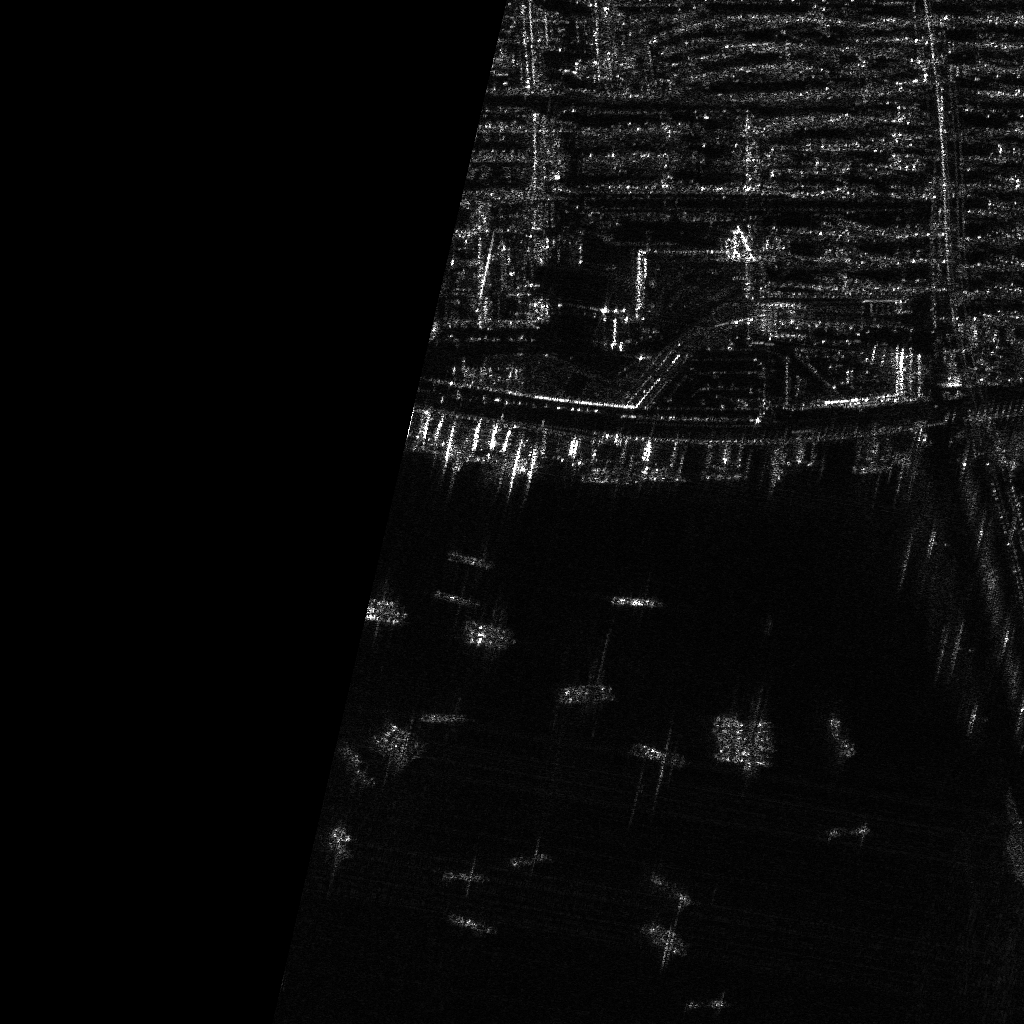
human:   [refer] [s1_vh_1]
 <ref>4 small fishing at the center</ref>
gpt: <box>[[35, 57, 39, 58, 15], [35, 58, 39, 59, 17], [35, 59, 39, 60, 15], [48, 41, 49, 44, 8]]</box>

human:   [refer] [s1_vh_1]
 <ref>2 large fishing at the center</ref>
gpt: <box>[[43, 53, 48, 55, 14], [61, 56, 62, 61, 85]]</box>

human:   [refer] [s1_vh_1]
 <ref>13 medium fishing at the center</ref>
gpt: <box>[[45, 61, 49, 63, 13], [45, 61, 50, 62, 12], [45, 60, 49, 61, 14], [41, 57, 46, 58, 14], [56, 64, 57, 69, 83], [42, 67, 43, 72, 85], [56, 65, 57, 70, 83], [58, 44, 59, 48, 84], [63, 44, 64, 48, 84], [51, 43, 52, 48, 13], [49, 42, 50, 47, 13], [44, 42, 45, 47, 10], [42, 41, 44, 46, 10]]</box>

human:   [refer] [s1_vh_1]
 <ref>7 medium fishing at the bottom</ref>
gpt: <box>[[44, 83, 45, 87, 86], [61, 73, 66, 74, 17], [62, 86, 67, 87, 34], [50, 81, 52, 85, 80], [68, 95, 69, 100, 84], [62, 90, 67, 91, 32], [62, 90, 66, 92, 36]]</box>

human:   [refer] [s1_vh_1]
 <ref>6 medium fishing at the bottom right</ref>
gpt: <box>[[69, 69, 74, 70, 6], [69, 71, 74, 72, 6], [69, 72, 75, 73, 6], [69, 72, 74, 73, 6], [69, 70, 74, 71, 6], [69, 73, 74, 74, 6]]</box>

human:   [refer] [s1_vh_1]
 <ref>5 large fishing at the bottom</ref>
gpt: <box>[[43, 89, 48, 90, 17], [31, 73, 37, 75, 64], [30, 81, 35, 83, 86], [36, 70, 41, 72, 38], [35, 72, 40, 74, 40]]</box>

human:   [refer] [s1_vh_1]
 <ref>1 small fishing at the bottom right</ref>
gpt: <box>[[81, 79, 83, 83, 85]]</box>

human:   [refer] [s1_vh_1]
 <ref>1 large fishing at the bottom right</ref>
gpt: <box>[[79, 70, 84, 72, 65]]</box>

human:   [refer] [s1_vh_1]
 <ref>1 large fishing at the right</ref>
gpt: <box>[[84, 43, 85, 48, 85]]</box>

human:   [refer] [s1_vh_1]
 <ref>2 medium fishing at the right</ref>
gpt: <box>[[69, 43, 71, 48, 85], [74, 43, 75, 47, 12]]</box>